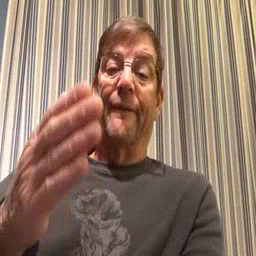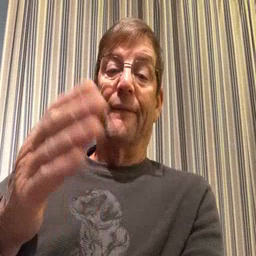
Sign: flag